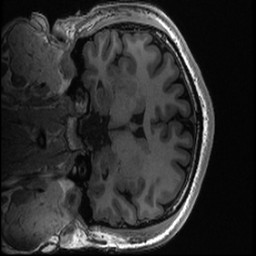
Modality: T1w
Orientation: coronal
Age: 27
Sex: male